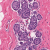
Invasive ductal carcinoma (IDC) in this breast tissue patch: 0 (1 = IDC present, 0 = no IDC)